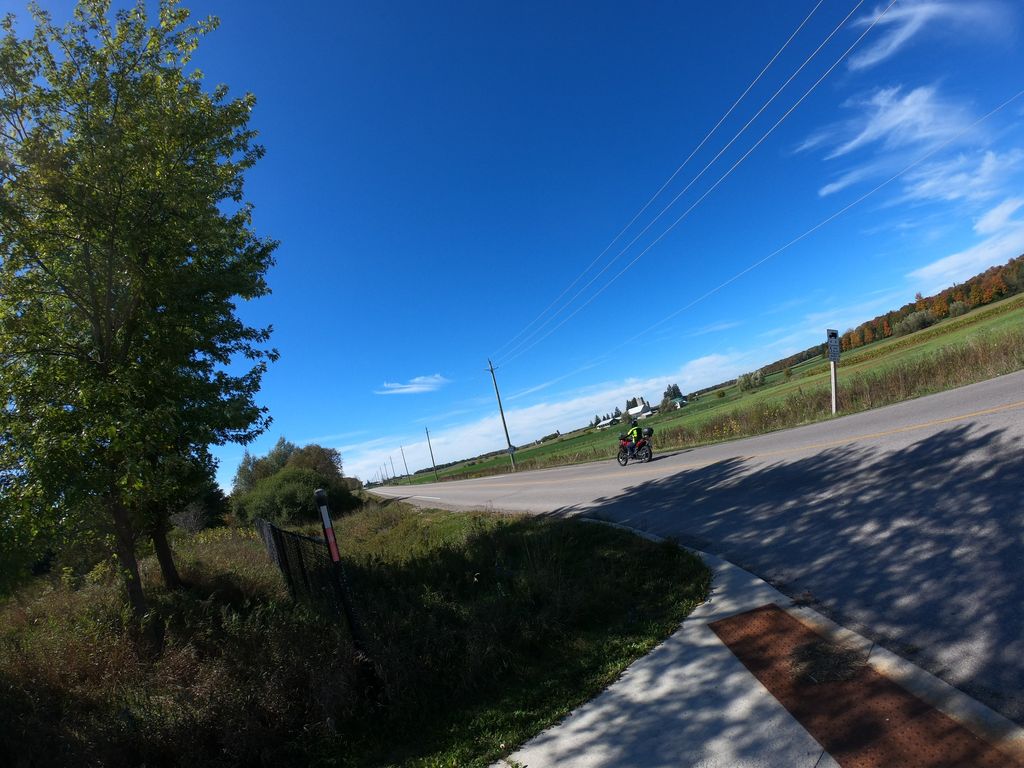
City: kitchener-waterloo